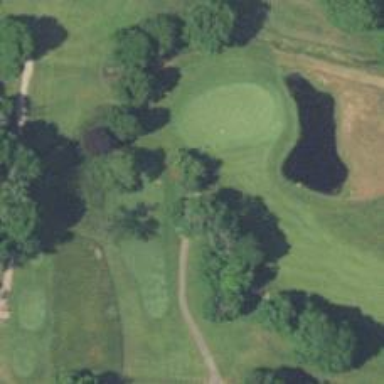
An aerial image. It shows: Path designated for golf carts.